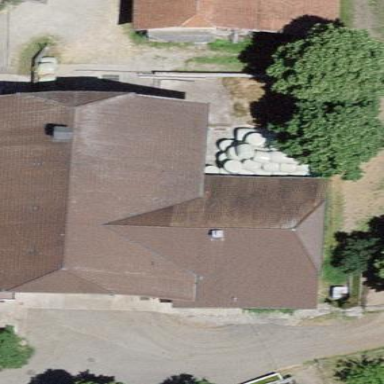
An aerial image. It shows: Farm building.